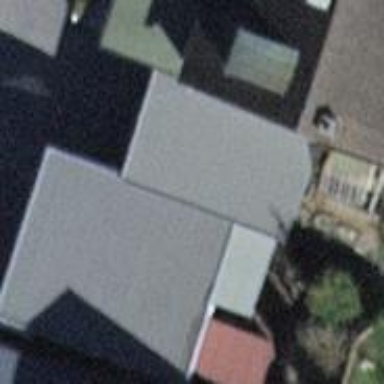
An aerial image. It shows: Garage.